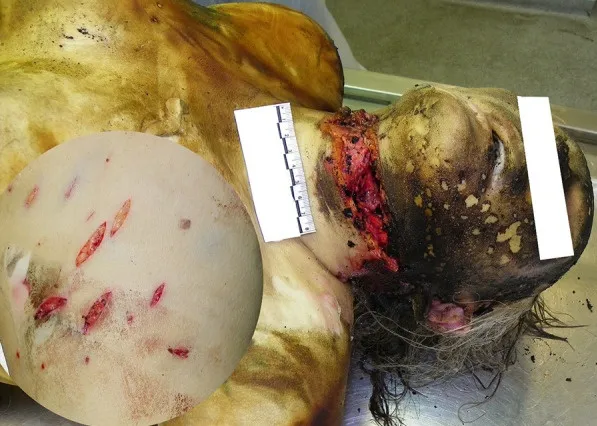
Multiple stabbing-cutting and cutting injuries.
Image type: medical_photograph (skin_photograph)